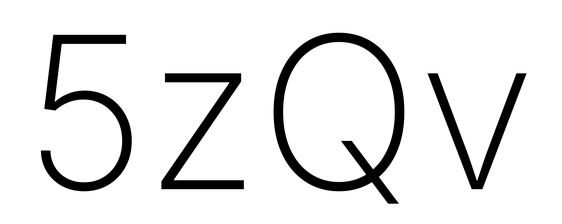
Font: Inter_ExtraLight